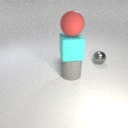
large cyan rubber cube below large red rubber sphere